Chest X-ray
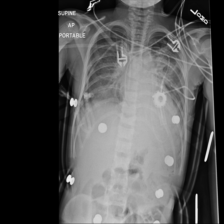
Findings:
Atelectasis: negative
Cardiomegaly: negative
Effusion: negative
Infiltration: negative
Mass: negative
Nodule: negative
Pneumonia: negative
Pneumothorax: negative
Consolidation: negative
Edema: negative
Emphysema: negative
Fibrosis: negative
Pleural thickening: negative
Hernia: negative